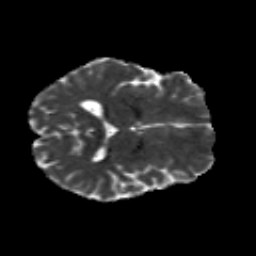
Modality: MD
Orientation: axial
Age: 31
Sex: male
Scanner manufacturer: siemens
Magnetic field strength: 3 T
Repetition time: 8.8 s
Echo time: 0.085 s